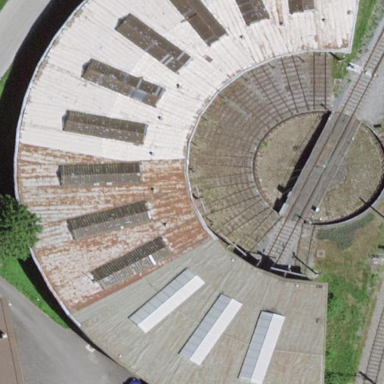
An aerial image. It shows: Transportation building with roundhouse for railways.